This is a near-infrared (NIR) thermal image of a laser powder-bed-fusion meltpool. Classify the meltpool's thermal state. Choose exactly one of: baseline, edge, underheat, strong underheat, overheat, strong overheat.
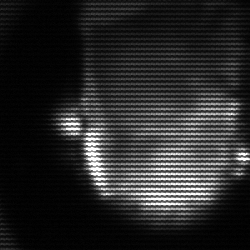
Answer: baseline